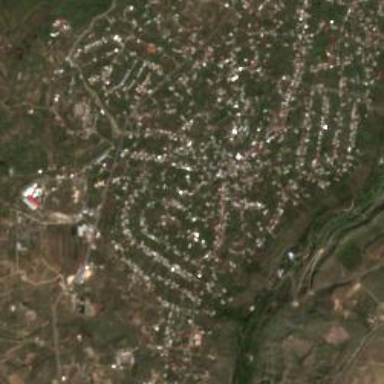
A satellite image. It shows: Residential area in village.